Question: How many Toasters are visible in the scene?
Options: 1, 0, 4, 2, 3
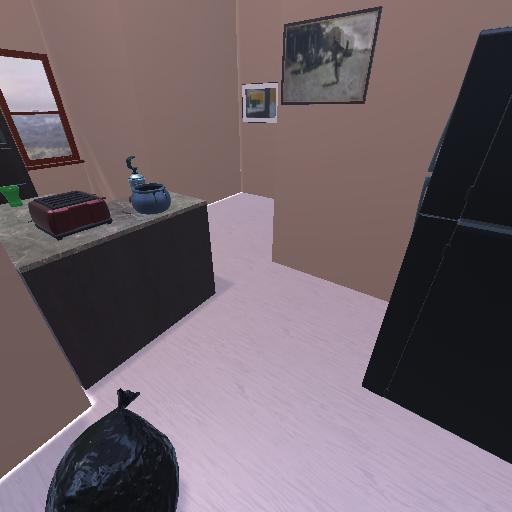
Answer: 1